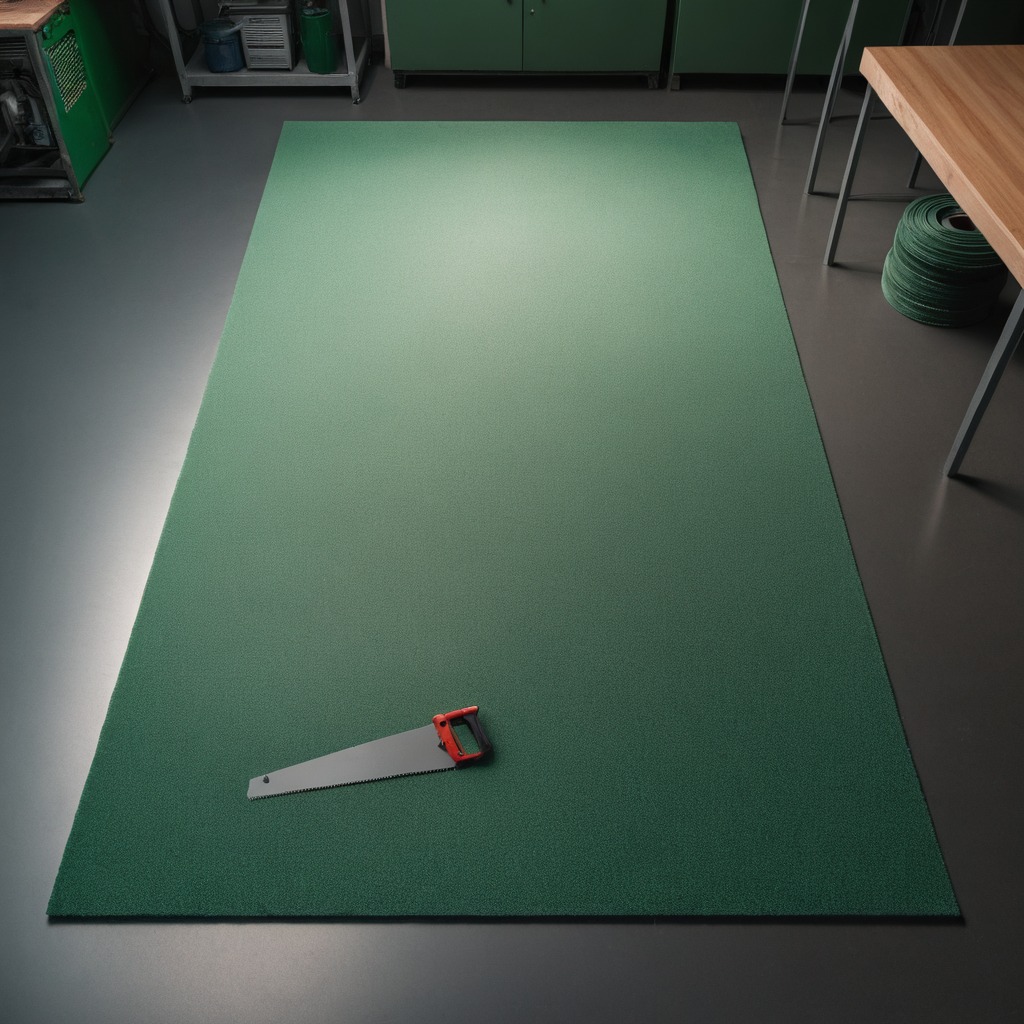
A metal saw lying on a clean granite tabletop covered with a green rubber mat inside a workshop under bright overhead lighting crisp shadows high clarity worn but beneath the mat